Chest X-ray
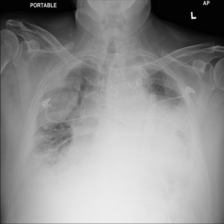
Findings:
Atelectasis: negative
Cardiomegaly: negative
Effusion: negative
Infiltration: positive
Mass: negative
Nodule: negative
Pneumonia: negative
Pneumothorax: negative
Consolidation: negative
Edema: negative
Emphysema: negative
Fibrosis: negative
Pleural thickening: positive
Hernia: negative